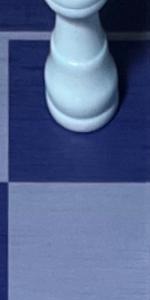
Label: Empty